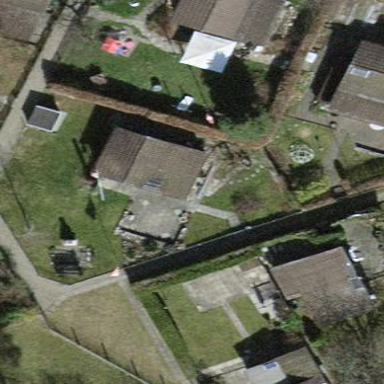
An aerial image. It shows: Allotment house.